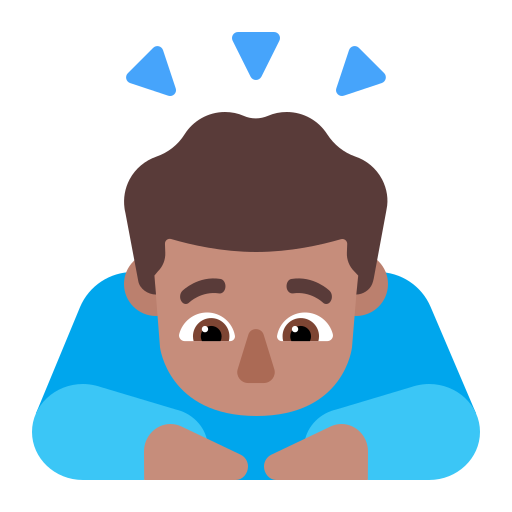
man bowing flat